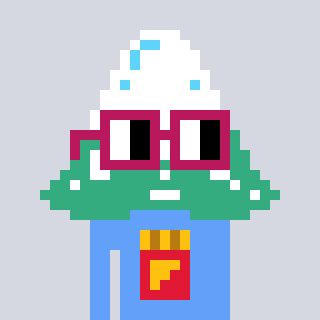
a pixel art character with square dark red glasses, a snowy mountain-shaped head and a blue-colored body on a cool background